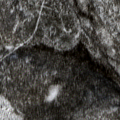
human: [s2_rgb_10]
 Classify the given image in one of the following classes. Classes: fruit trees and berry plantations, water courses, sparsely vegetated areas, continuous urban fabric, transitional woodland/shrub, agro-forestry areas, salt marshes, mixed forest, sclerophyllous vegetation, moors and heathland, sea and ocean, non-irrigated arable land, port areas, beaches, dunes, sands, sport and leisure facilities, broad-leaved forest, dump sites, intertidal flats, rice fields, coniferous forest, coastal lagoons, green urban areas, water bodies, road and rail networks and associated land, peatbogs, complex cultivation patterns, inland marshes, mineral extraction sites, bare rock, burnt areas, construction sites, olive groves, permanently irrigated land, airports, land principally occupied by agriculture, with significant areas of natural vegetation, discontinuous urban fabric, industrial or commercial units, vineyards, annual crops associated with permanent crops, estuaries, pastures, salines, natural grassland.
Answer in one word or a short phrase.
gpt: coniferous forest